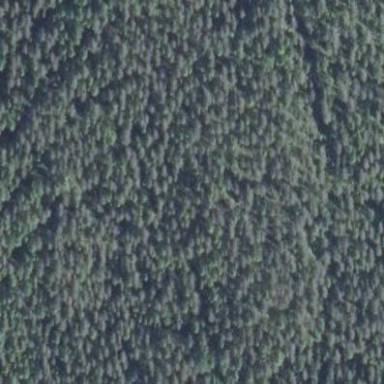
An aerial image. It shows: Woodland consisting mainly of needle-leaved trees.